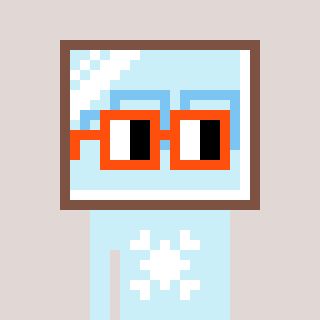
a pixel art character with square orange glasses, a mirror-shaped head and a cold-colored body on a warm background